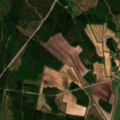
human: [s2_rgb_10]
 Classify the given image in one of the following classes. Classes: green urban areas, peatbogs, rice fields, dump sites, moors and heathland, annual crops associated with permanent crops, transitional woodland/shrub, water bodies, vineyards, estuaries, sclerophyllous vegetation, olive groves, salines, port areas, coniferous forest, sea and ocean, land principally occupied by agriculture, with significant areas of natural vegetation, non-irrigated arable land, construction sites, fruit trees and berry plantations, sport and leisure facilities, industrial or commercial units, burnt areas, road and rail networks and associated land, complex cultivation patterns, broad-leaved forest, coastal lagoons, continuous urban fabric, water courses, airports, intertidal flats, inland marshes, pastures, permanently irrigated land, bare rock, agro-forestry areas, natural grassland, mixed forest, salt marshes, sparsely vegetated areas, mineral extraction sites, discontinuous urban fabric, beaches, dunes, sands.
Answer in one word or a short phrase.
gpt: non-irrigated arable land, land principally occupied by agriculture, with significant areas of natural vegetation, mixed forest